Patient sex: M
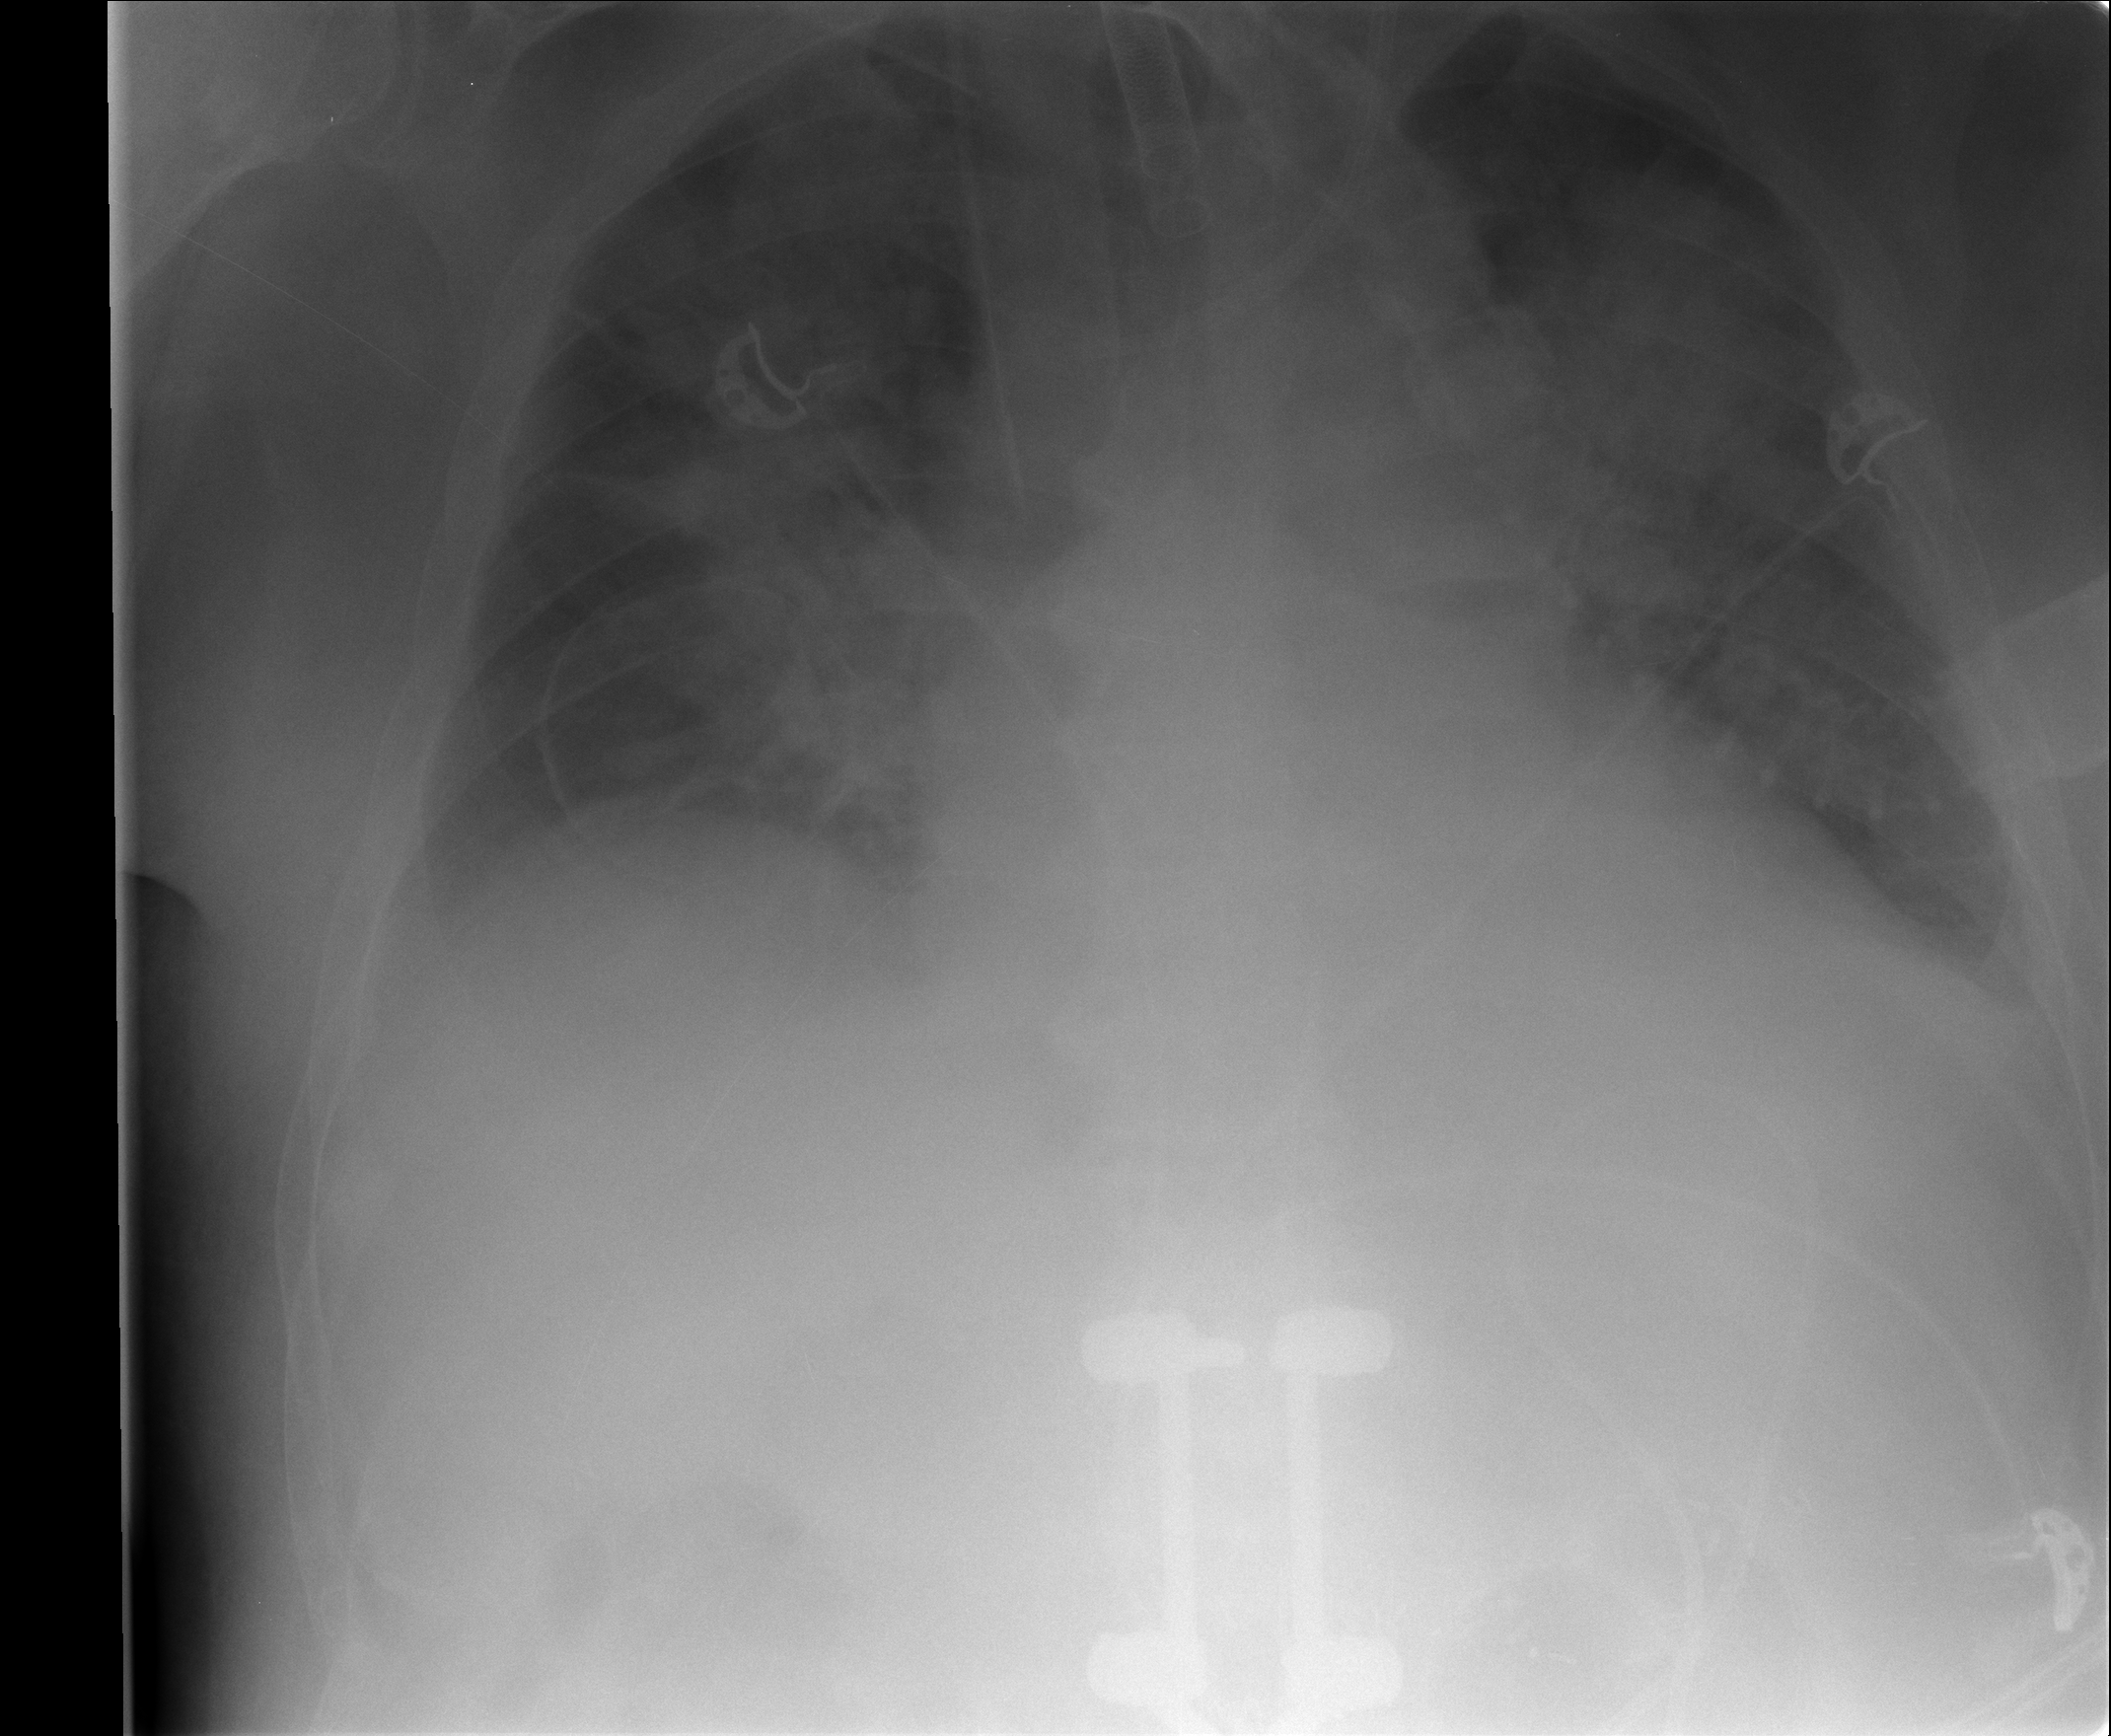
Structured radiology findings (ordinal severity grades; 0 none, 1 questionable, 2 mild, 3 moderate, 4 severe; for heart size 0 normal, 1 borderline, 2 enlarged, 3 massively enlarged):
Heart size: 3
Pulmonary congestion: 3
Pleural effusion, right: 2
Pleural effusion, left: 2
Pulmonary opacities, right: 4
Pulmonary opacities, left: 3
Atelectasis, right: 3
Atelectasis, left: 2